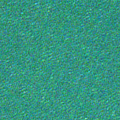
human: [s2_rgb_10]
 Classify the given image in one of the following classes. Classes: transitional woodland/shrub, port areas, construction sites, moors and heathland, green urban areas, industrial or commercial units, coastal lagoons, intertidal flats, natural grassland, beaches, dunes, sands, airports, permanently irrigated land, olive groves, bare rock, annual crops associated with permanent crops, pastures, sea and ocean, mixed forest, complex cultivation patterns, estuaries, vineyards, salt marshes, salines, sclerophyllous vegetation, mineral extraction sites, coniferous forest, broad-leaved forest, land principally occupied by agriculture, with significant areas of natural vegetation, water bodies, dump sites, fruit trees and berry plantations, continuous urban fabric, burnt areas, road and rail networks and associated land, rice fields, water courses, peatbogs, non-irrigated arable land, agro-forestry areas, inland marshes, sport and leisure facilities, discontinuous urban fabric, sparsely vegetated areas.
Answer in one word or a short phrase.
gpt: sea and ocean